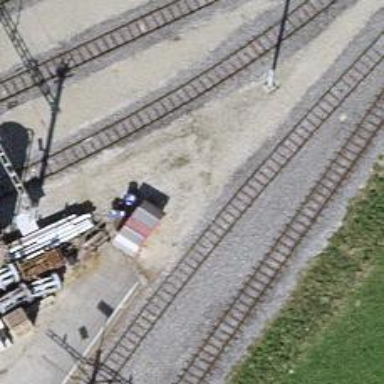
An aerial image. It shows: Single narrow-gauge railway track in service yard.